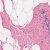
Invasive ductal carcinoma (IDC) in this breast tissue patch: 0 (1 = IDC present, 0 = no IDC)